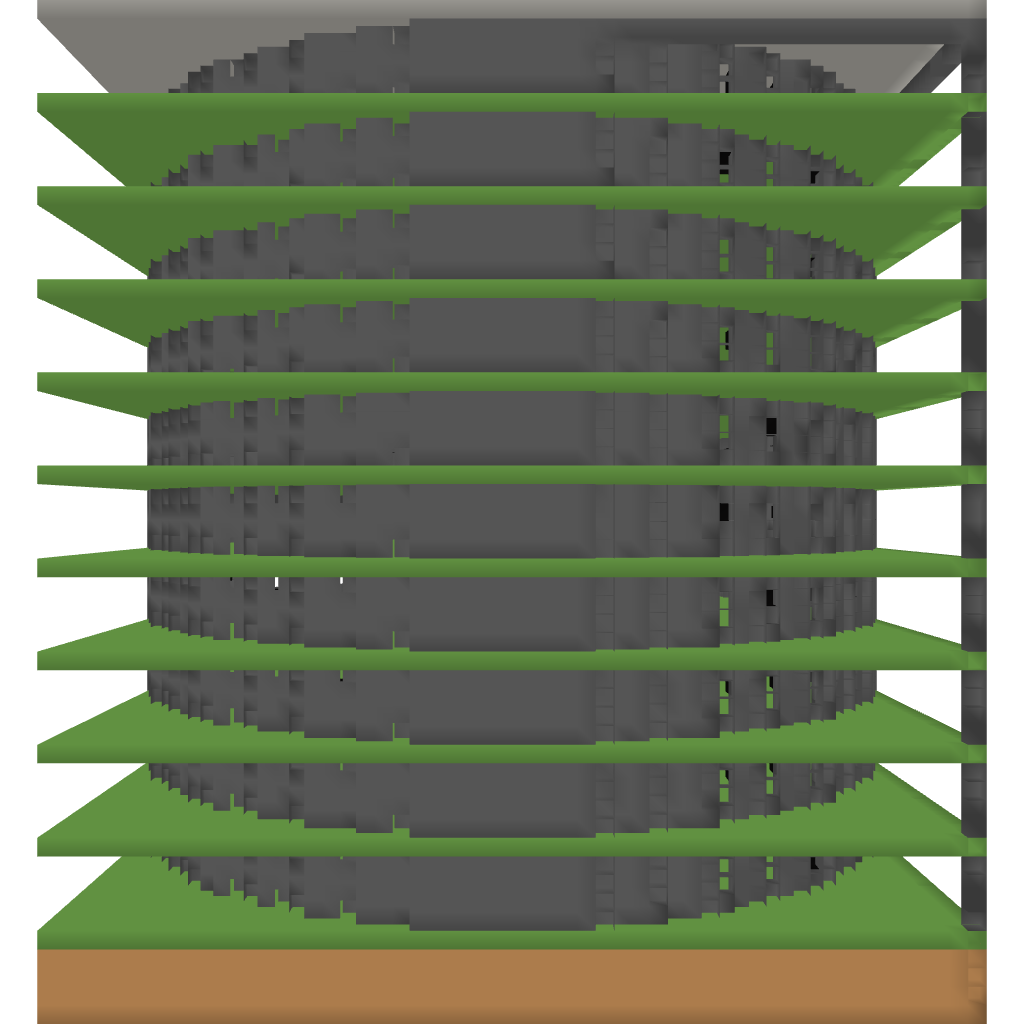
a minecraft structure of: Super Spleef arena